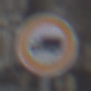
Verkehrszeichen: VerbotFuerKraftfahrzeugeUeberDreiKommaFuenfTonnen
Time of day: MorningAfternoon
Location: Outdoor (Urban)
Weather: PartlyCloudy
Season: NotSpecified
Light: Natural